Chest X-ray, PA view. Patient: 23 years old, sex M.
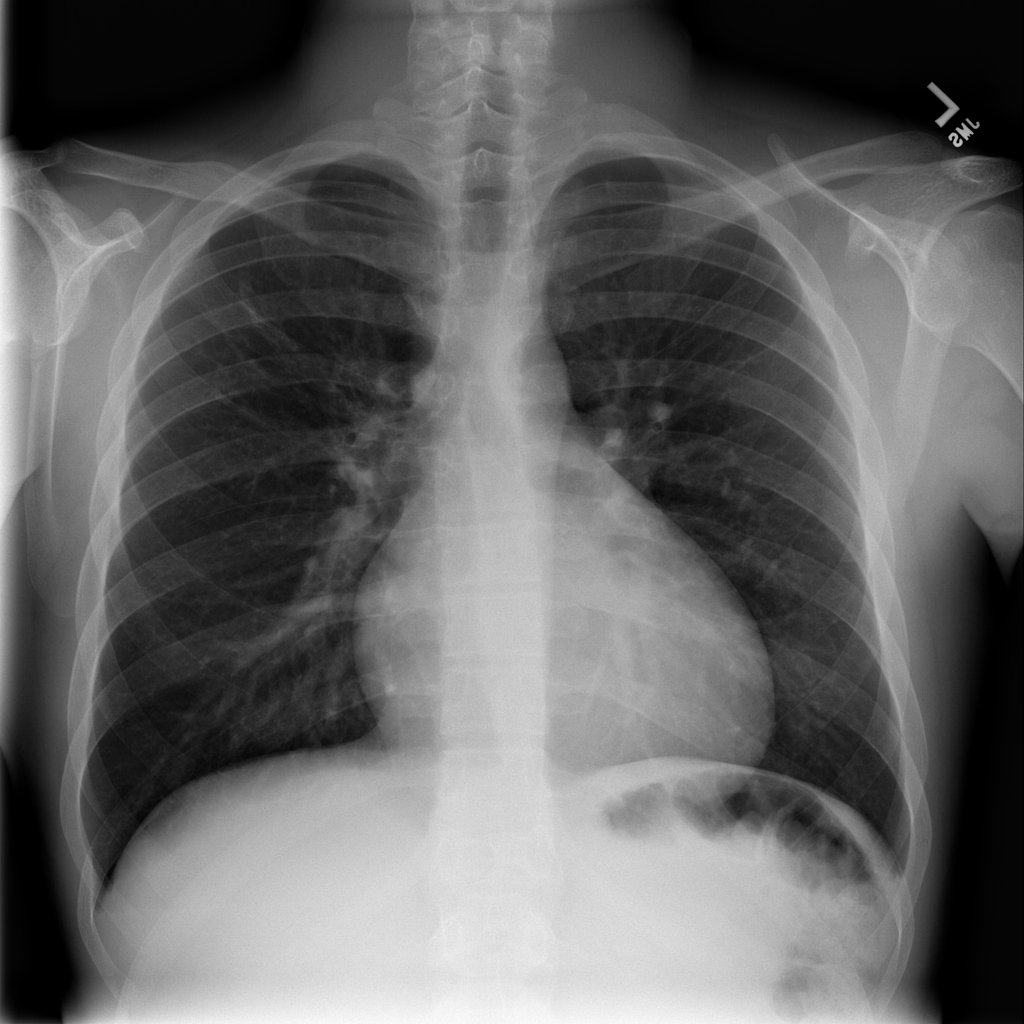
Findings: Consolidation, Infiltration